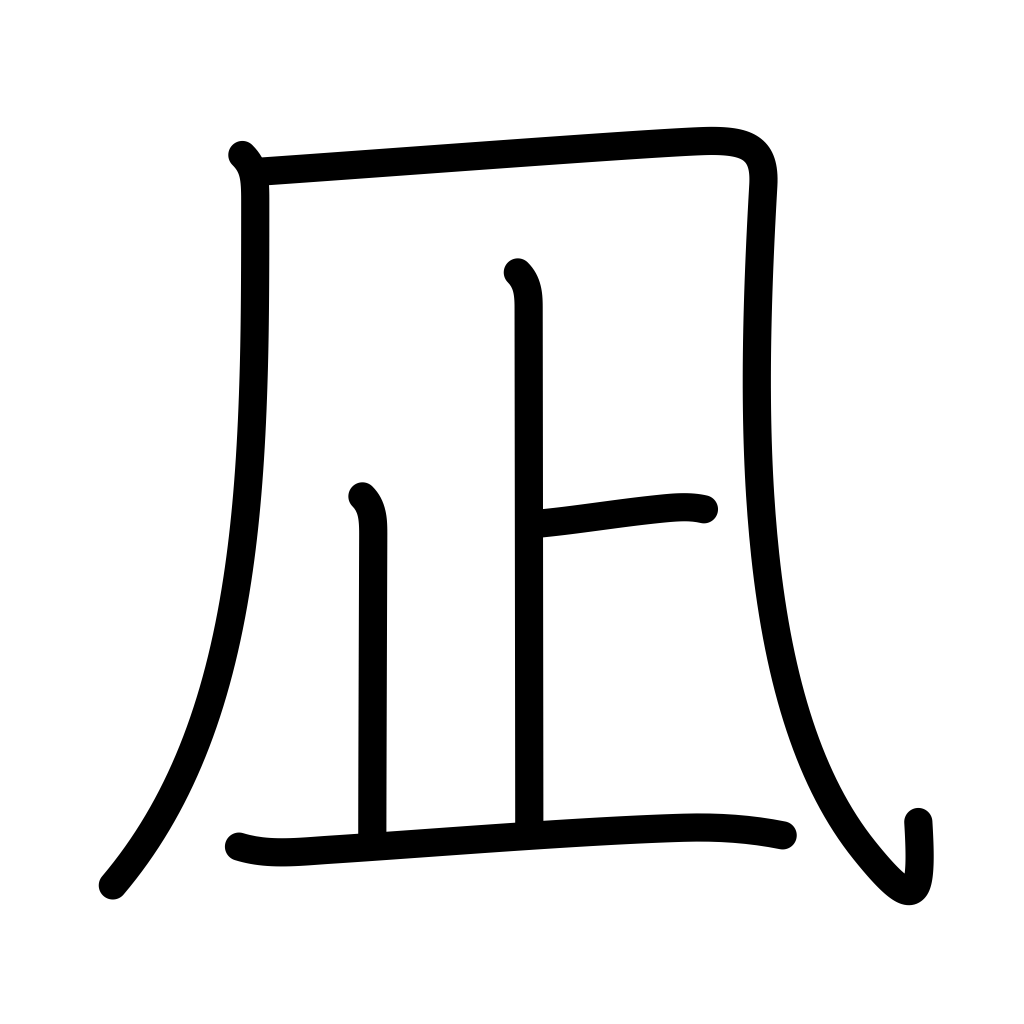
Meaning: lull, calm